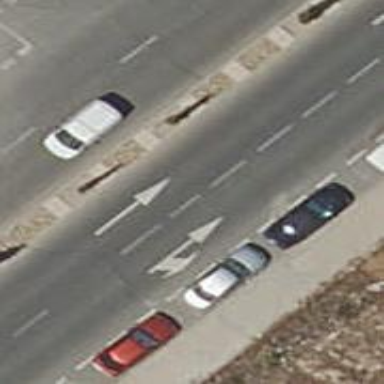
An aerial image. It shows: Public transport stop position.